Question: How can I transform the blue curve values into linear (red curve)? I am doing some tests in excel, but basically I have those blue line values inside a 3D App that I want to manipulate with python so I can make those values linear. Is there any mathematical approach that I am missing?
The x axis goes from 0 to 90, and the y axis from 0 to 1.
For example: in the middle of the graph the blue line gives me a value of "0,70711", and I know that in linear it is "0,5". I was wondering if there's an easy formula to transform all the incoming non-linear values into linear.
I have no idea what "formula" is creating that non-linear blue line, also ignore the yellow line since I was just trying to "reverse engineer" to see if would lead me to any conclusion.
Thank you

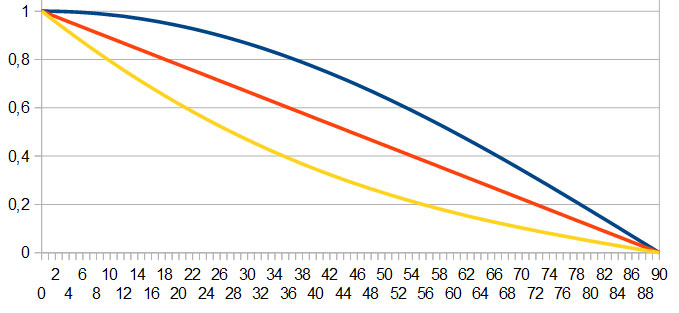
Answer: Find a linear function 'y = ax + b' that for 'x = 0' gives the value '1' and for 'x = 90' gives '0', just like the function that is represented by a blue curve.
In that case, your system of equations is the following:
'''
1 = b // for x = 0
0 = a*90 + b // for x = 90
'''
Solution provided by solver is the following : '{ a = -1/90, b = 1 }', the red linear function will have form 'y = ax + b', we put the values of a and b we found from the solver and we discover that the linear function you are looking for is 'y = -x/90 + 1' .
The tool I used to solve the system of equations:
<URL>